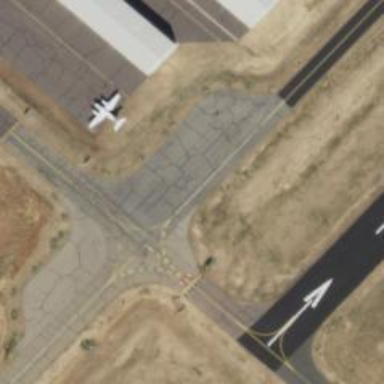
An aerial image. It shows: View of taxiway at the airport.